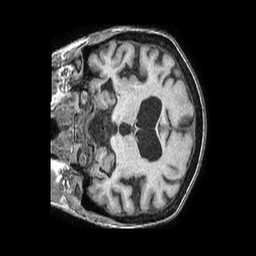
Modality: T1w
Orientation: coronal
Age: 85
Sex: female
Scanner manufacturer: philips
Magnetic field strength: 1.5 T
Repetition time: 0.007633 s
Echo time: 0.003472 s